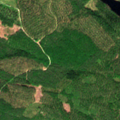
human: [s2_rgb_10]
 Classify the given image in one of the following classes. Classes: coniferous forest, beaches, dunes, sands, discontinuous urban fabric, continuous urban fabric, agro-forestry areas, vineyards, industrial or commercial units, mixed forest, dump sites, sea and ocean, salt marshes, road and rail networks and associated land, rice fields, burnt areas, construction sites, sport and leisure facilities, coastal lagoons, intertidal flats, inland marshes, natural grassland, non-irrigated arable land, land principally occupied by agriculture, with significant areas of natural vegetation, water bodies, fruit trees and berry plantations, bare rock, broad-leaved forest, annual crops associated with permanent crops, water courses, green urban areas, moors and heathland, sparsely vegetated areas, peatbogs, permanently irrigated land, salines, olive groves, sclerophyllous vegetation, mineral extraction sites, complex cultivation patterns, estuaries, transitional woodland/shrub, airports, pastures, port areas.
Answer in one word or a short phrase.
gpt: coniferous forest, mixed forest